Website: bh-photo
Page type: receipt
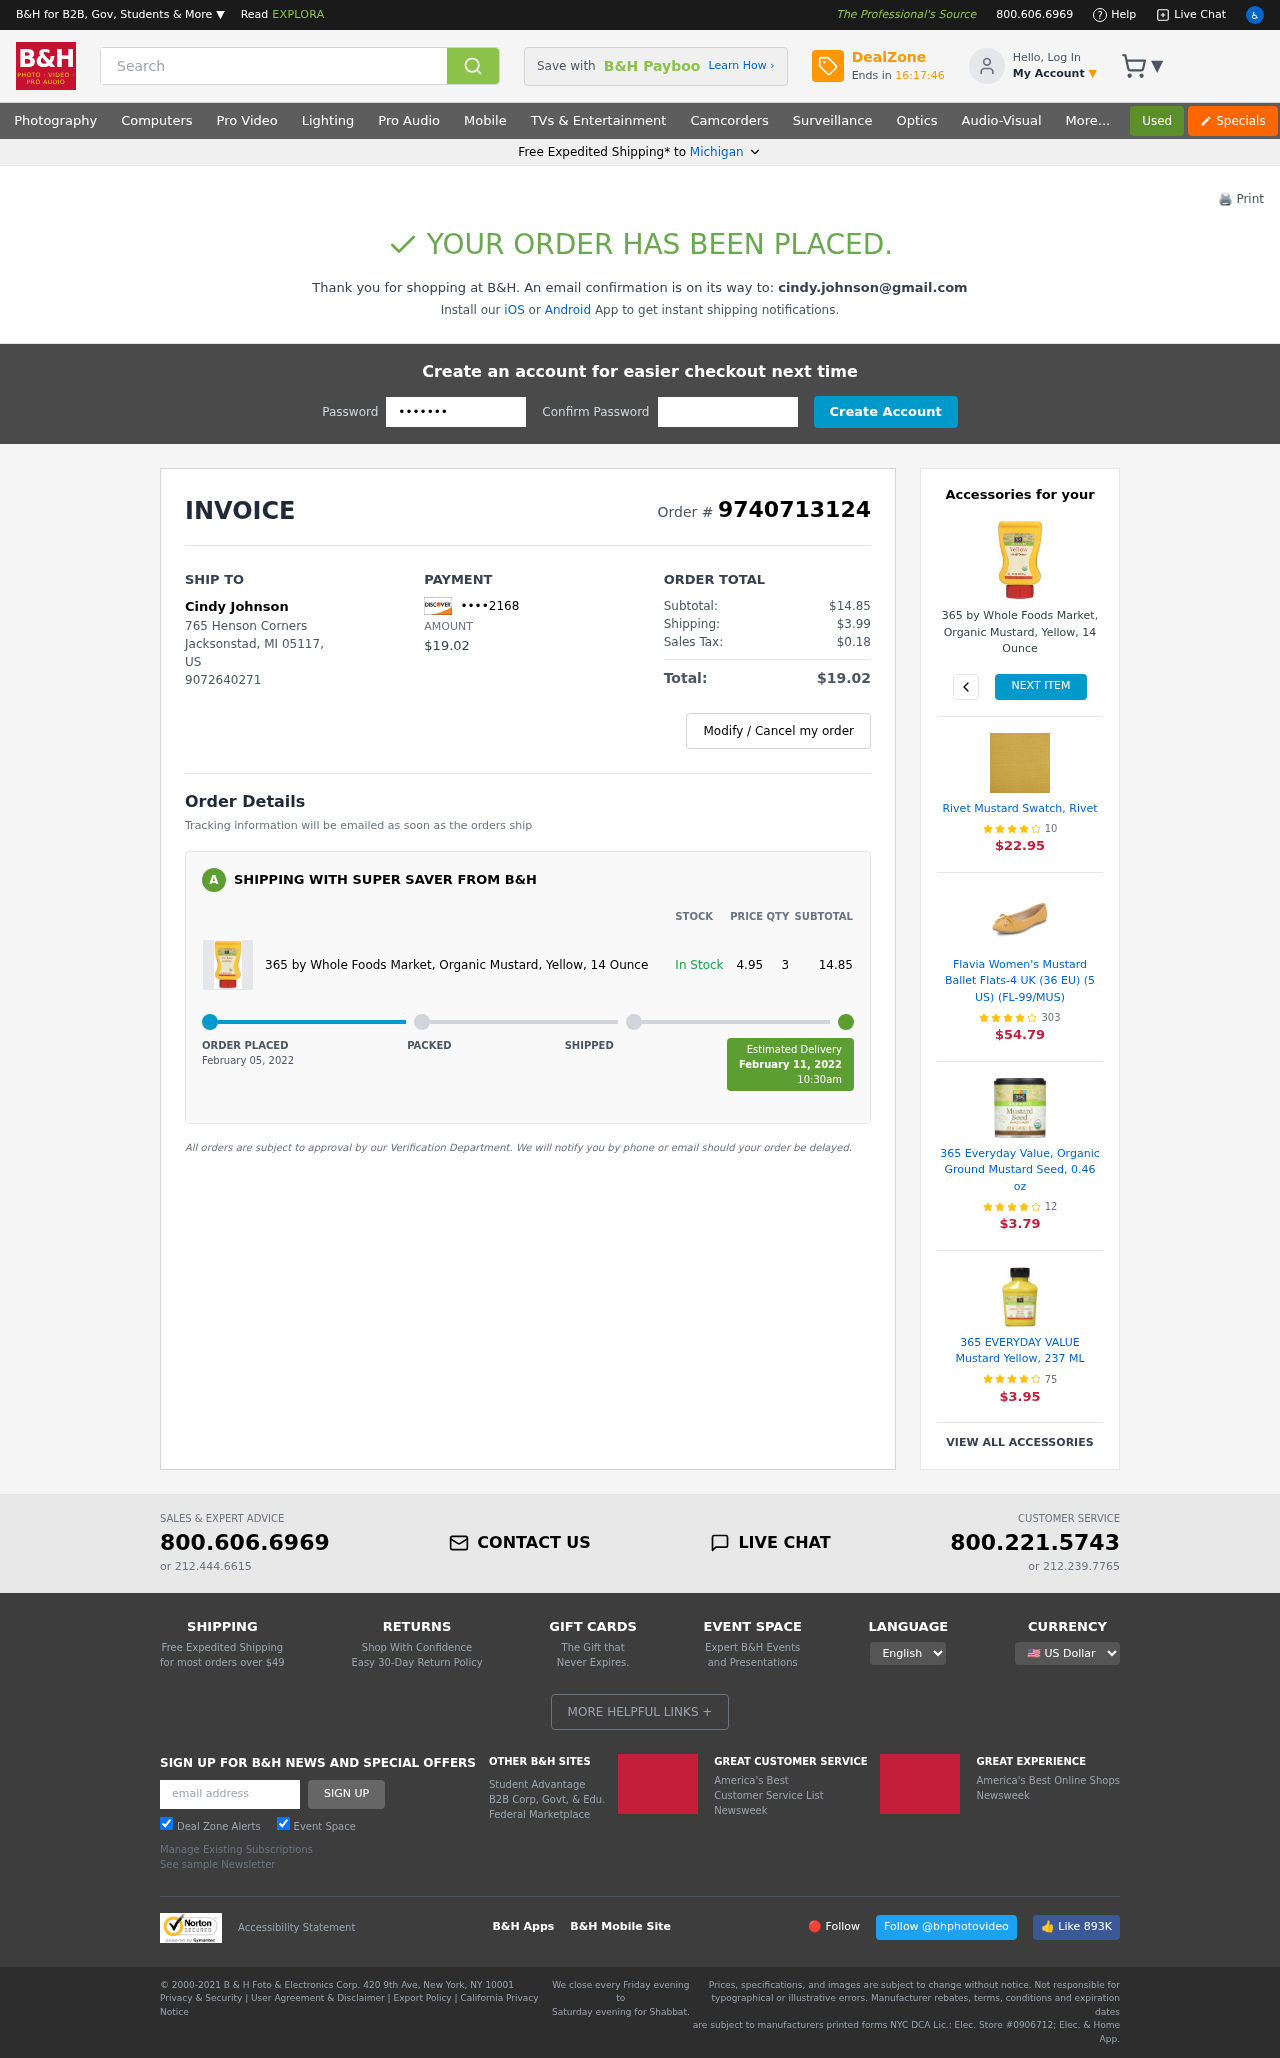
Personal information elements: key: PII_CARD_LAST4
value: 2168
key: PII_CITY
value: Jacksonstad
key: PII_EMAIL
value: cindy.johnson@gmail.com
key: PII_FULLNAME
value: Cindy Johnson
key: PII_PHONE
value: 9072640271
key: PII_POSTCODE
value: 05117
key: PII_STATE
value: Michigan
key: PII_STATE_ABBR
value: MI
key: PII_STREET
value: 765 Henson Corners
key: PII_COUNTRY_CODE
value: US
Product elements: key: PRODUCT1_NAME
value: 365 by Whole Foods Market, Organic Mustard, Yellow, 14 Ounce
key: PRODUCT1_PRICE
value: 4.95
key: PRODUCT1_QUANTITY
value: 3
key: PRODUCT1_NAME2
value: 365 by Whole Foods Market, Organic Mustard, Yellow, 14 Ounce
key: PRODUCT2_NAME
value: Rivet Mustard Swatch, Rivet
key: PRODUCT2_NUM_RATINGS
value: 10
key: PRODUCT2_PRICE
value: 22.95
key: PRODUCT3_NAME
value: Flavia Women's Mustard Ballet Flats-4 UK (36 EU) (5 US) (FL-99/MUS)
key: PRODUCT3_NUM_RATINGS
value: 303
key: PRODUCT3_PRICE
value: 54.79
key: PRODUCT4_NAME
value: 365 Everyday Value, Organic Ground Mustard Seed, 0.46 oz
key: PRODUCT4_NUM_RATINGS
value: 12
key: PRODUCT4_PRICE
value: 3.79
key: PRODUCT5_NAME
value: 365 EVERYDAY VALUE Mustard Yellow, 237 ML
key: PRODUCT5_NUM_RATINGS
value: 75
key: PRODUCT5_PRICE
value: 3.95
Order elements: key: ORDER_ID
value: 9740713124
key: ORDER_TOTAL
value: $19.02
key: ORDER_SUBTOTAL
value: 14.85
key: ORDER_SUBTOTAL
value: $14.85
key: ORDER_SHIPPING_COST
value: $3.99
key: ORDER_TAX
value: $0.18
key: ORDER_DATE
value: February 05, 2022
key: ORDER_DELIVERY_DATE
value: February 11, 2022
Search elements: key: HEADER_SEARCH
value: Search